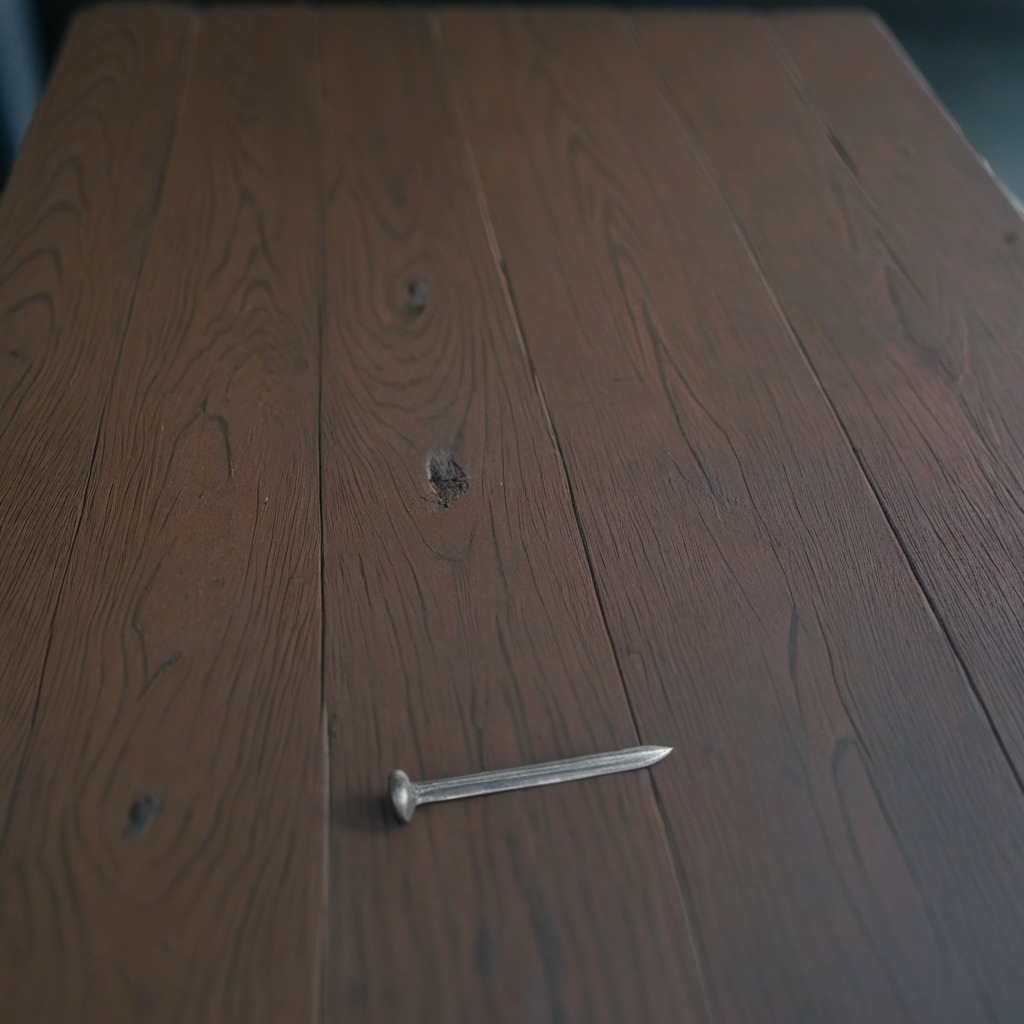
An iron nail is lying on the old table.